Question: I'm sharing a page created with jquery mobile using the feed dialog API, the resulting pop up shows empty placeholder in chrome and Explorer, instead in firefox doesn't show any placeholder or picture (this would be acceptable).
Once shared the post, on user profile page there isn't any image (is not a big problem), the same post on the feed shows the image correctly.

Debuging the popup I see this the error:
'''
Failed to load resource: the server responded with a status of 404 (Not Found)
https://fbexternal-a.akamaihd.net/app_full_proxy.php?app=429649223743230&v=1&size=z&cksum=c289f2657db10d1fb3aac895eaef8d53&src=https%3A%2F%2Feasycongress.info%2Ffb%2Flottosmorfia%2Fimages%2F9.jpg
'''
The FB JS used API function is
'''
<script>
FB.init({appId: "$_SESSION[appId]", status: true, cookie: true});
function postToFeed$num() {
// calling the API ...
var obj = {
method: 'feed',
link: '$link',
picture: '$picture',
name: '$name',
caption: '$caption',
description: '$description'
};
function callback(response) {
document.getElementById('msg').innerHTML = "Post ID: " + response['post_id'];
}
FB.ui(obj, callback);
}
</script>
";
'''
Any tips?
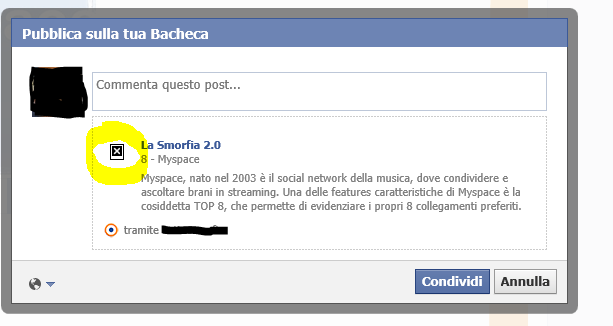
Answer: Looks like the issue is related to https.
Using an http:// link for the image the thumb is shown correctly, using https the thumb is not shown.
Used in a browser the https link runs fine.
The FB liter shows no error on page
Any tips?